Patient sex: M
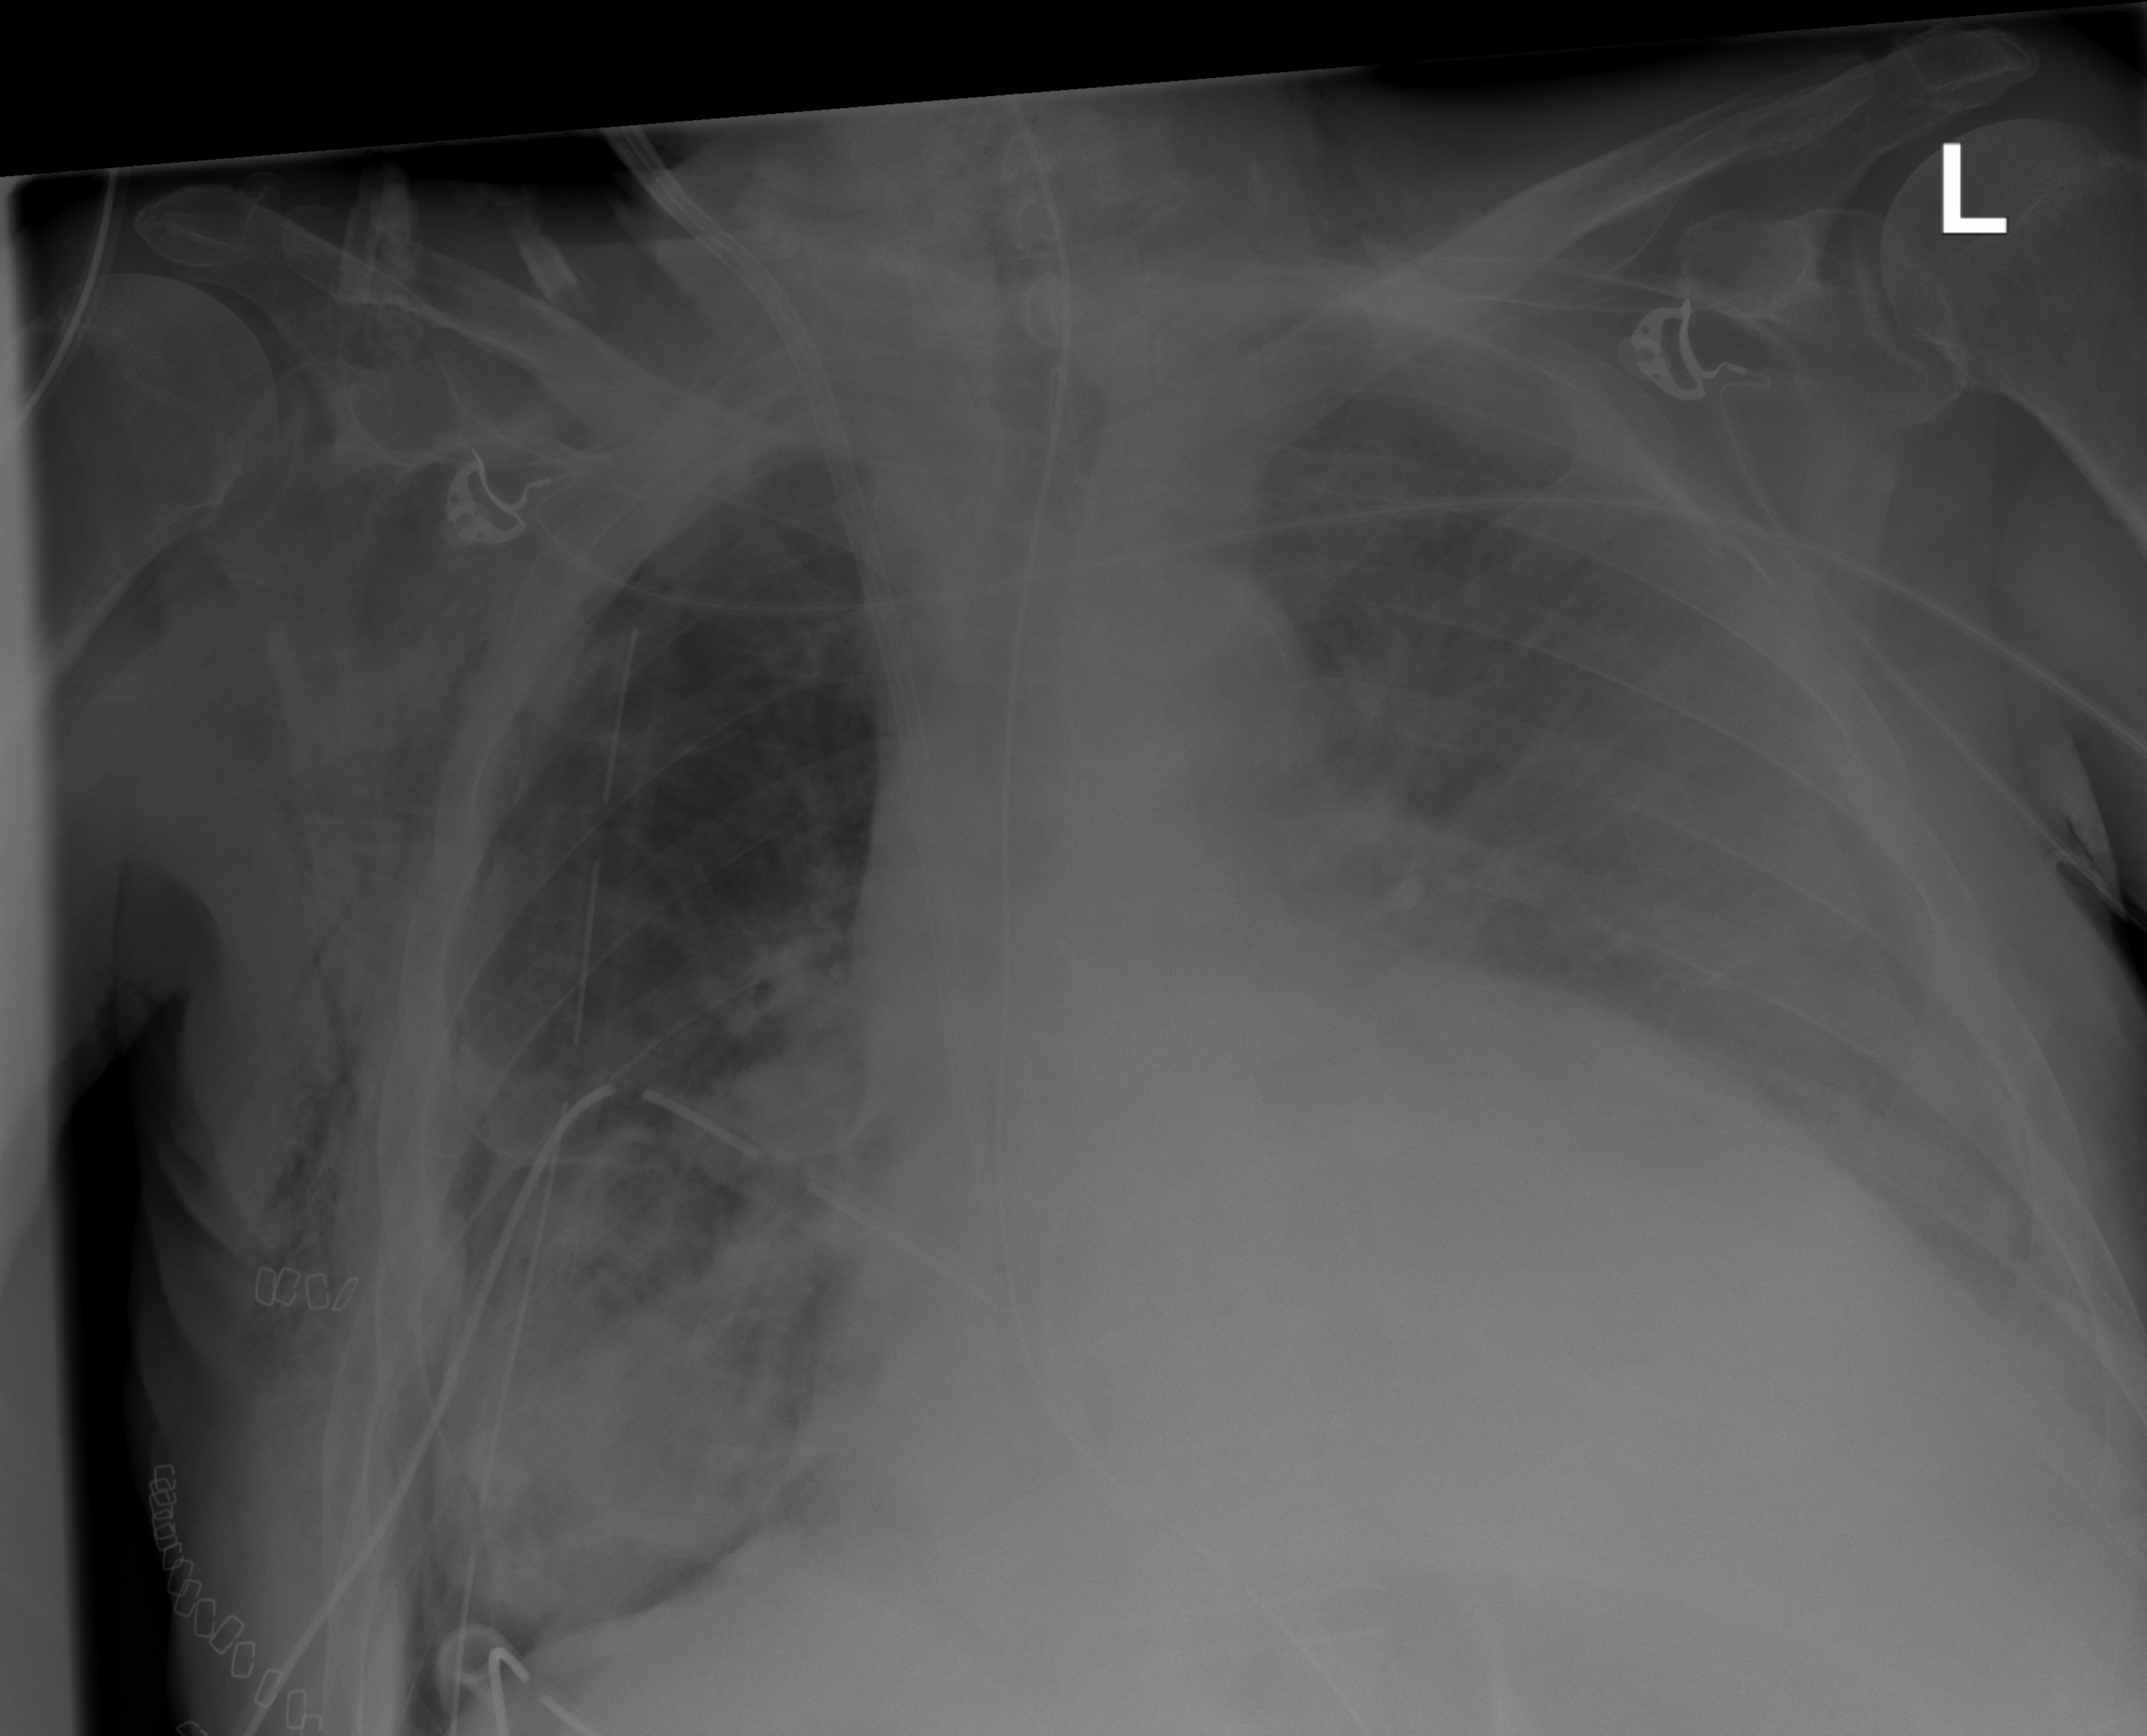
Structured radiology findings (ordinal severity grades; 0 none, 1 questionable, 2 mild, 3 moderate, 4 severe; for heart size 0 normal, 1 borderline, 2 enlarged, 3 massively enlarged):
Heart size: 2
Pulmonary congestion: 2
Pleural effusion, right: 0
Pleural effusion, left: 3
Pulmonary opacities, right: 3
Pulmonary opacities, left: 0
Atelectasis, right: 2
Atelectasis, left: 2